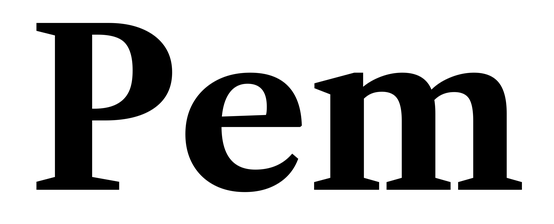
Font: LibreCaslonText_Bold